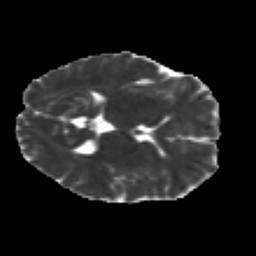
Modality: MD
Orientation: axial
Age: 28
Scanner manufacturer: siemens
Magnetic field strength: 3 T
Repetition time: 2.2 s
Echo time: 0.084 s